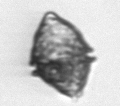
Label: Kryptoperidinium_triquetrum